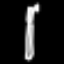
Label: fork